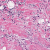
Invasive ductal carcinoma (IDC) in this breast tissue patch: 0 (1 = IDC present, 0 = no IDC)